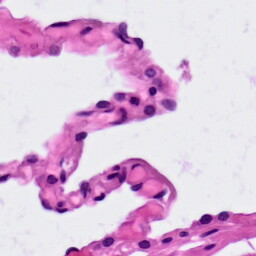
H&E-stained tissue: Lung